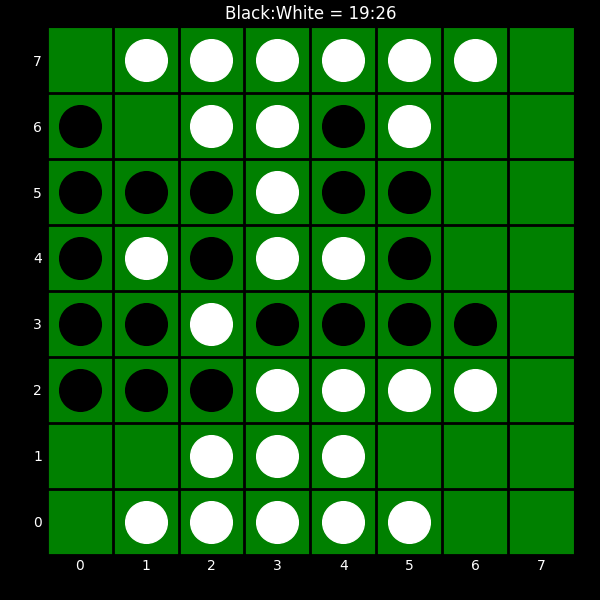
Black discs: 19
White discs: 26